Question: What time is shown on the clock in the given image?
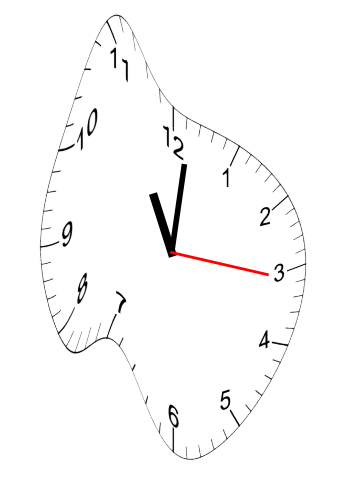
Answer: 11:01:16